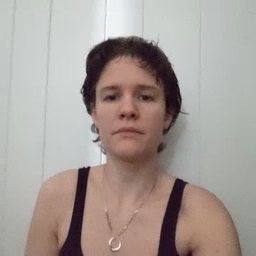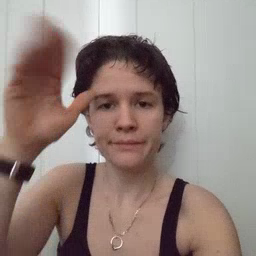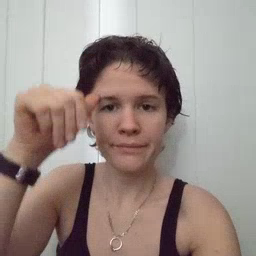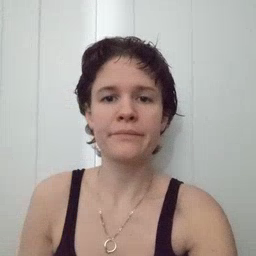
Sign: donkey